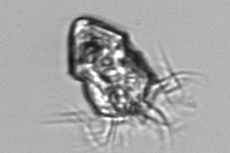
Label: Strombidium_inclinatum